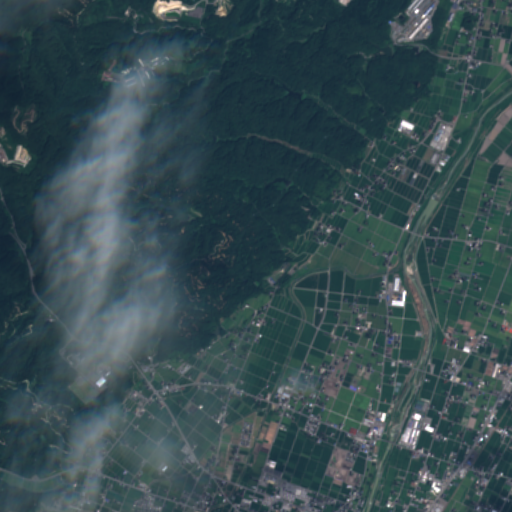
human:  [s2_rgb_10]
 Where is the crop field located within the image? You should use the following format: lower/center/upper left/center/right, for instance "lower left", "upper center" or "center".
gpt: The crop field is located in the lower right of the image.
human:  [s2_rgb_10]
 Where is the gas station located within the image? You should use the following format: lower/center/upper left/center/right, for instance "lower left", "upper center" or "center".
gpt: The gas station is located in the lower right of the image.
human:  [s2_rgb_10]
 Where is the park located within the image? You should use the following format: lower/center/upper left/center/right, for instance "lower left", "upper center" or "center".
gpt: The park is located in the lower right of the image.
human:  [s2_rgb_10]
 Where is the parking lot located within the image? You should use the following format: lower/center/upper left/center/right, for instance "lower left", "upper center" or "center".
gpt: The parking lot is located in the lower right of the image.
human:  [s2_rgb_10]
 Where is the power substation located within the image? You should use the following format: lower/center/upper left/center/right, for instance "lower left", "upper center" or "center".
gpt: The power substation is located in the lower right of the image.
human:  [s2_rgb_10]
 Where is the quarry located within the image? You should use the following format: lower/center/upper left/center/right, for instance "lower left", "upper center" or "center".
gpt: There is no quarry in the image.